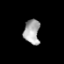
Tissue: prostate
Cell type: Myeloid cells
Senescence score: 0.2695
Nuclear area (px): 383
Mean DAPI intensity: 167.932